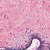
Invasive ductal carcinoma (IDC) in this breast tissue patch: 0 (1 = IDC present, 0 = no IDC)